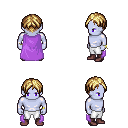
a pixel art fantasy rpg character, male body template, dark elf, purple skin, lavender cape, white pants, blonde parted hairstyle, bracelets, maroon shoes, four views (front, back, left, right), 2x2 character sprite sheet, small pixel art, hard edges, no anti-aliasing